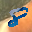
Label: 8